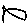
Label: fish